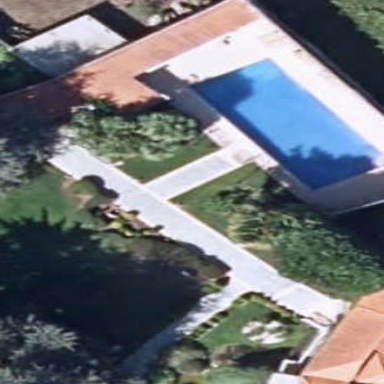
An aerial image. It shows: Swimming pool located in leisure land.